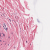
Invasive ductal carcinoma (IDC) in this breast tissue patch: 0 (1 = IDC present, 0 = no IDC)